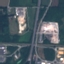
Label: Highway